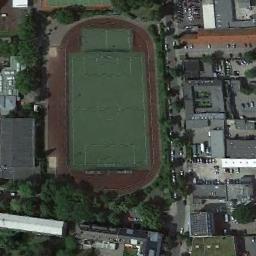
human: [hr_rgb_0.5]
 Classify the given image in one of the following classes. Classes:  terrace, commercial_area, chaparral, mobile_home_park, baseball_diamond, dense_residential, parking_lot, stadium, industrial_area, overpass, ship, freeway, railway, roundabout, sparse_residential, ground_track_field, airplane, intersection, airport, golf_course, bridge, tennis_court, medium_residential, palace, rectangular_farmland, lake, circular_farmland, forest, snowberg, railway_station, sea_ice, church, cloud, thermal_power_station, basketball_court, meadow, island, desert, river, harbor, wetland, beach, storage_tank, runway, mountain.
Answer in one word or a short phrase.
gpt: ground_track_field